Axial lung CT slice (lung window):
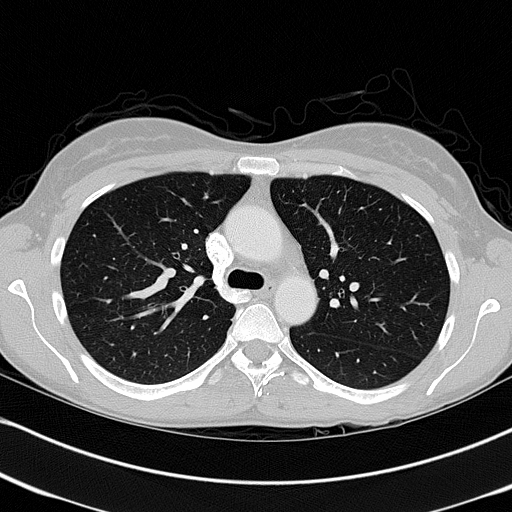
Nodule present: no